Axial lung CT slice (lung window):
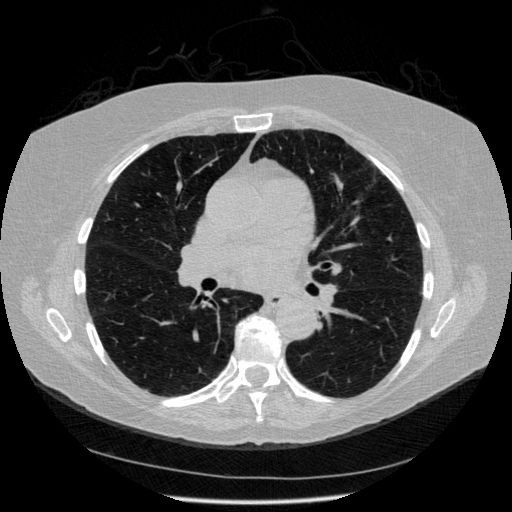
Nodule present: no